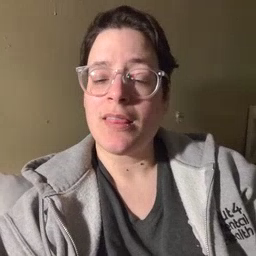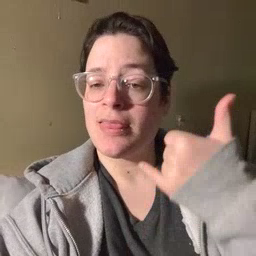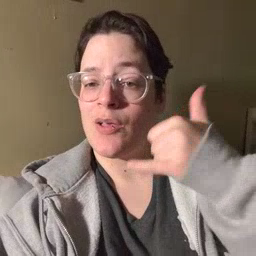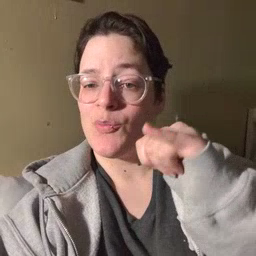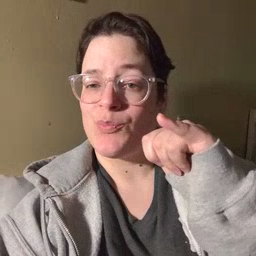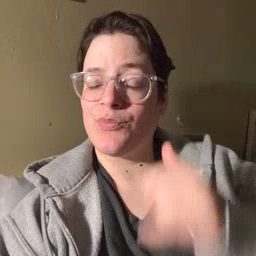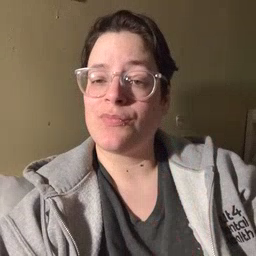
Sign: yellow